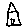
Label: house